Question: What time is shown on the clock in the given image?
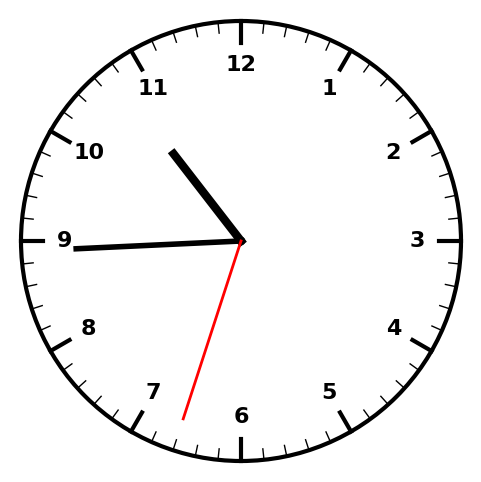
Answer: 10:44:33